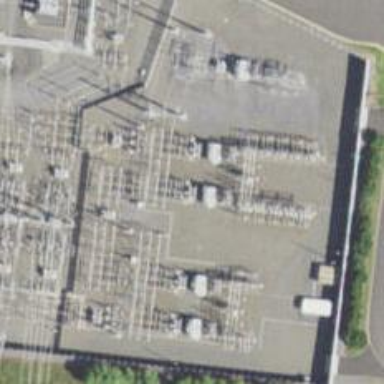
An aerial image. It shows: Switch for power supply.